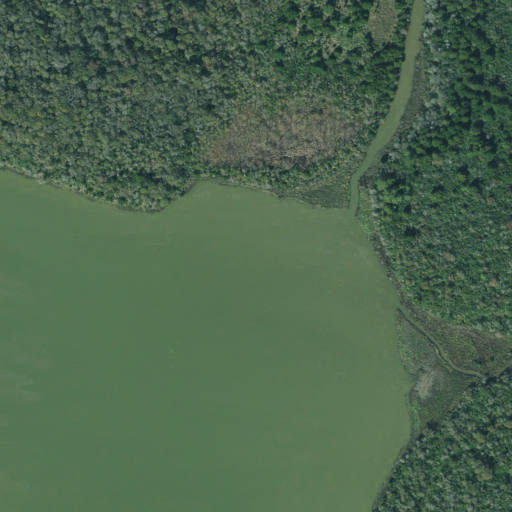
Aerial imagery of valley in Texas named Ijams Gully containing open water, herbaceous wetlands, mixed forest, woody wetlands, and evergreen forest